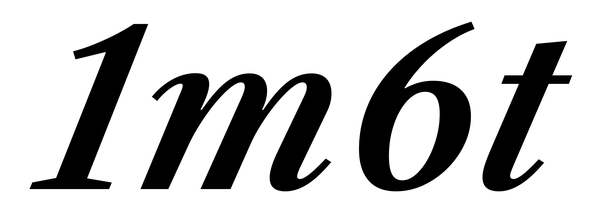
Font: LibreCaslonText-Italic_SemiBold_Italic